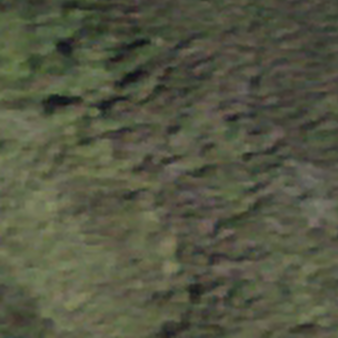
Label: other